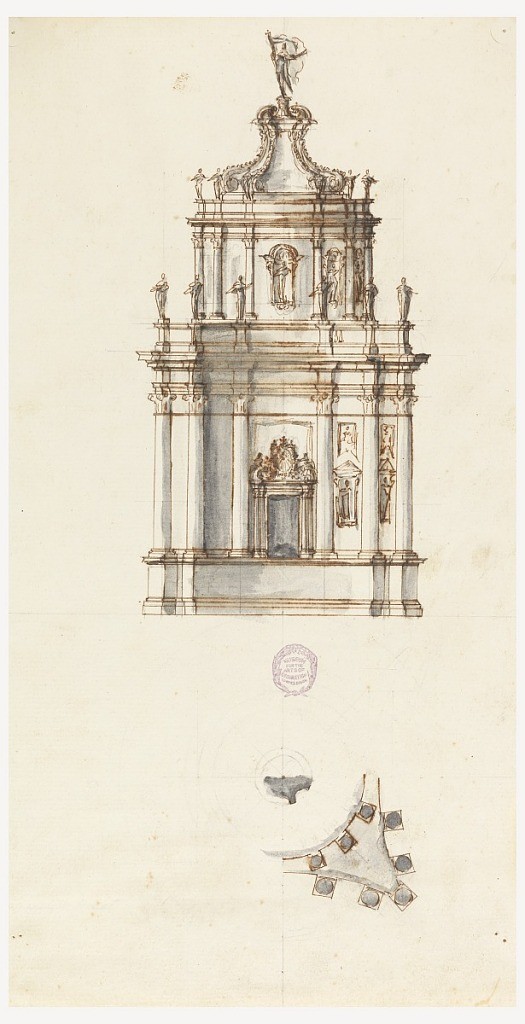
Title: Project for a tabernacle
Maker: Filippo Marchionni, Italian, 1732–1805
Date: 1750–1775
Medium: Black chalk, pen, brush, ink and gray watercolor on paper
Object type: Drawing
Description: Vertical composition of a tabernacle. Top: The elevation of the facade of a church with a dome. Below is a dado, the plan of which is concave, as is that of the first story. The second story is convex. A pedestal with a statue of the Arisen Christ is on top. Statues stand on the entablature of both stories. The panels of the right sides of either story are decorated with statues in niches, as one stands in the central panel of the upper story. The right half of the plan of the first story is on the bottom.